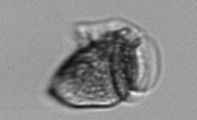
Label: Dinophysis_norvegica